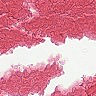
Metastatic tissue present: no